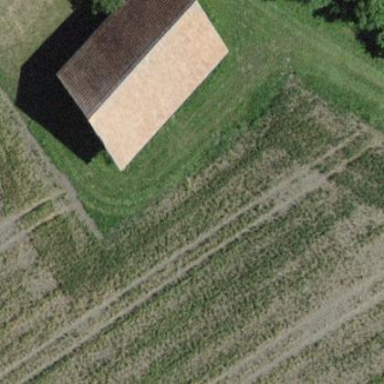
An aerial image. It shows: Rural barn.